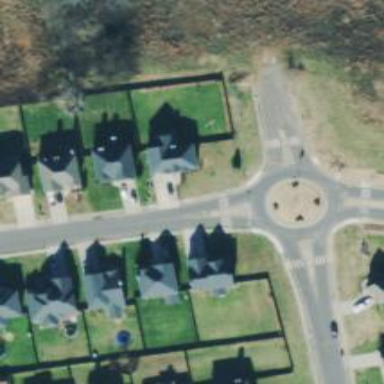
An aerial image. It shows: Residential road.